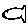
Label: fish